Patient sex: F
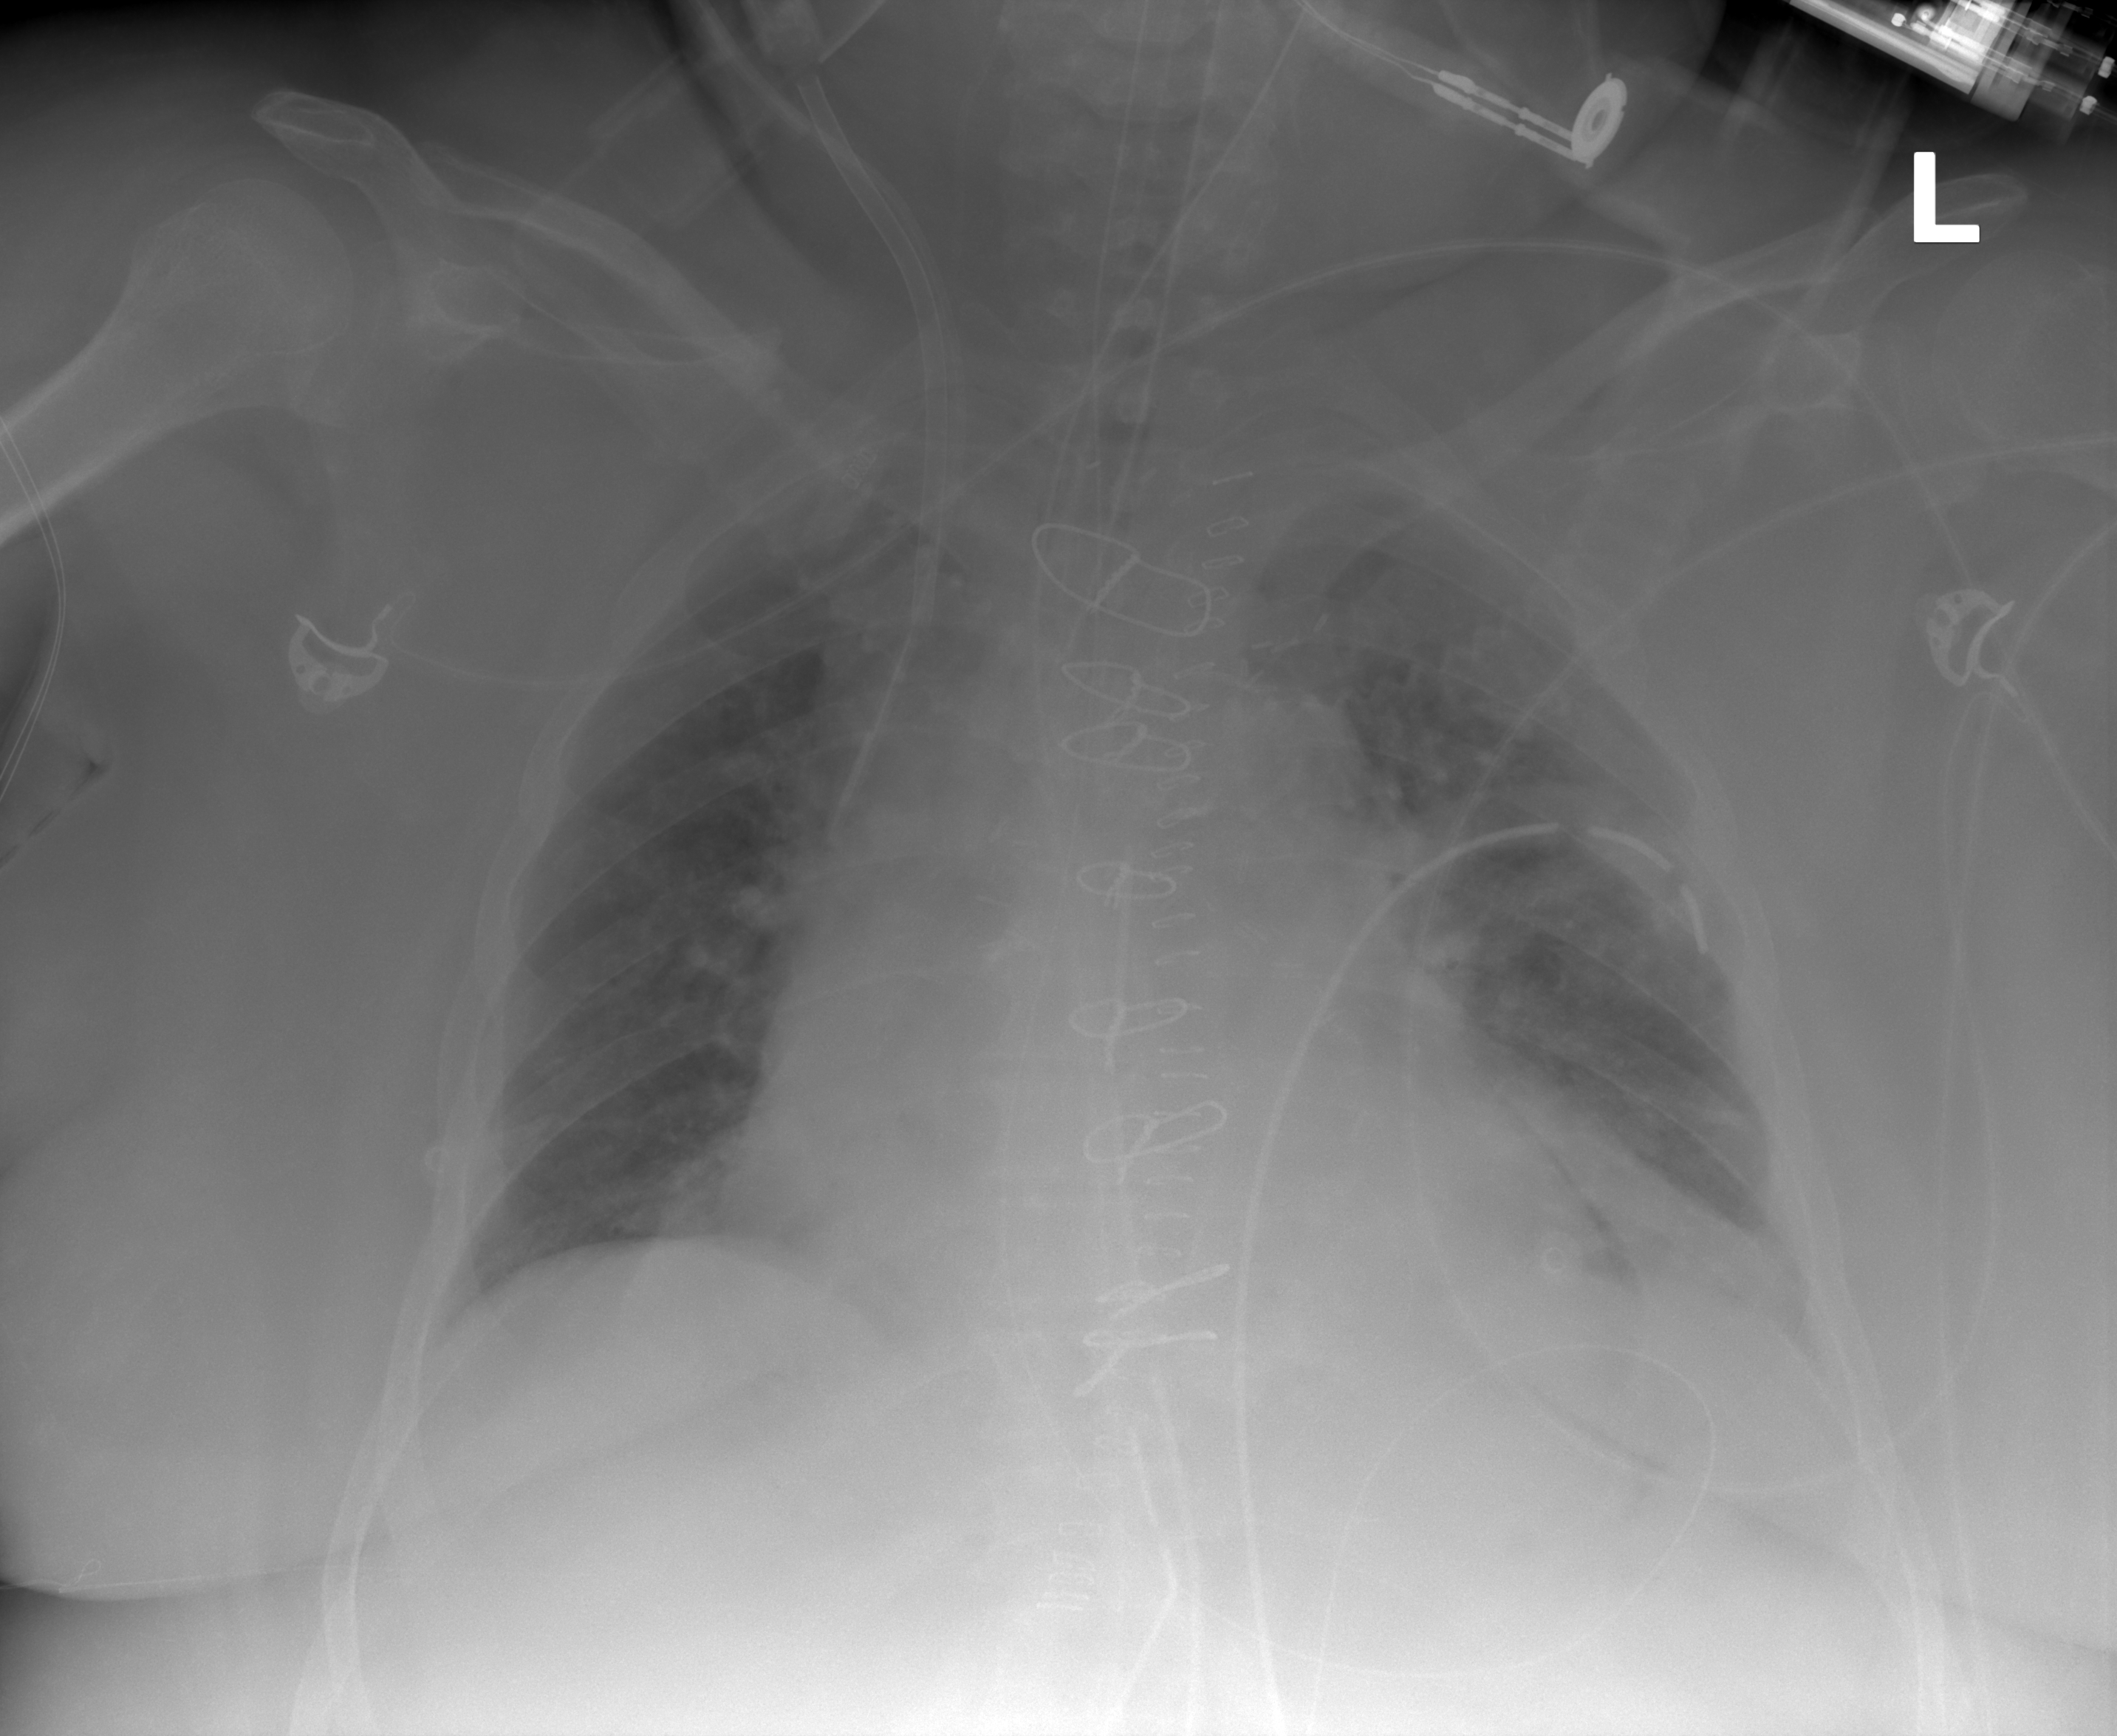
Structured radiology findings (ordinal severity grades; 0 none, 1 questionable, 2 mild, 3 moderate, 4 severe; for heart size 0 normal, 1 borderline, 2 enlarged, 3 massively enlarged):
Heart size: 2
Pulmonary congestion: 2
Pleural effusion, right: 0
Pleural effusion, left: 2
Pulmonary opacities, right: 0
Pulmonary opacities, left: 0
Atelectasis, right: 0
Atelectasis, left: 2